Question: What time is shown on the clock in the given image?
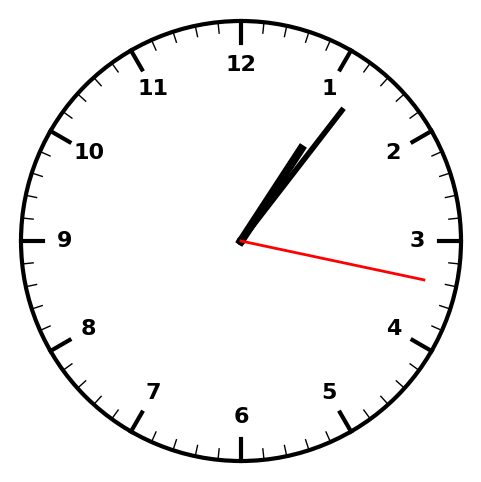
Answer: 01:06:17